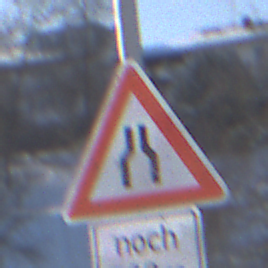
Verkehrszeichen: VerengteFahrbahn
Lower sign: LaengeEinerStrecke3
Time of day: MorningAfternoon
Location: Outdoor (Nature)
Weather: PartlyCloudy
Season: Winter
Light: Natural